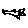
Label: fish